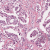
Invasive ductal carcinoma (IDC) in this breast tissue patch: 1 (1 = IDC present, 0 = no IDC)